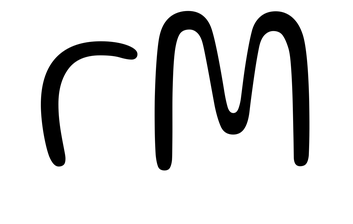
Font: Gluten_ExtraLight